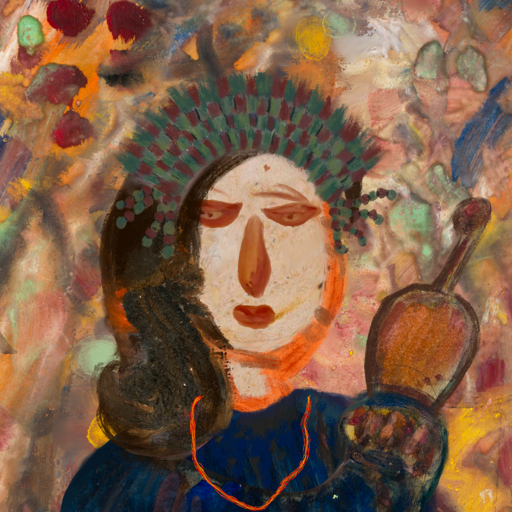
Background: Mother_And_Son_Mother, Head And Neck Front: Rupkatha, Face Front: Pious_Lady, Bust: Pipe, Hair Front: Gypsy_Queen, Head Accessory: After_Raid_Crown, Second Necklace: Gypsy_Mother_2, Necklace: Blank, Baby: Blank